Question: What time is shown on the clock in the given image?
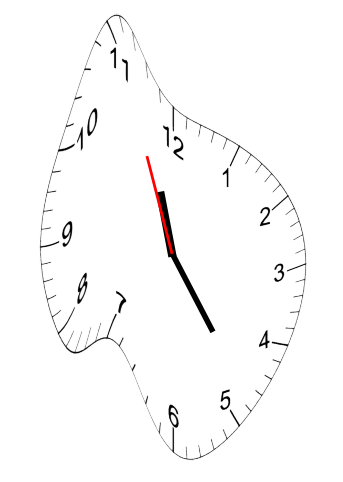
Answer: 11:23:56